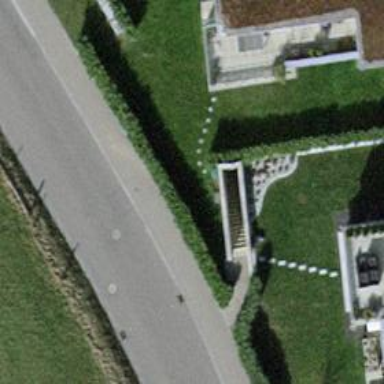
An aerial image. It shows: Hedge acting as barrier.